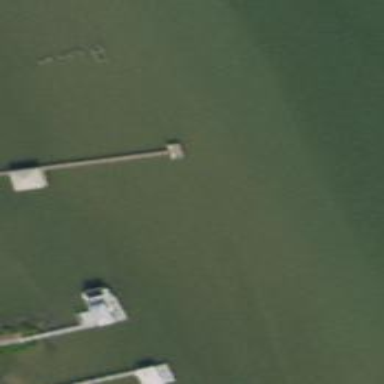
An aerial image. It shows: Man-made pier.